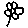
Label: flower